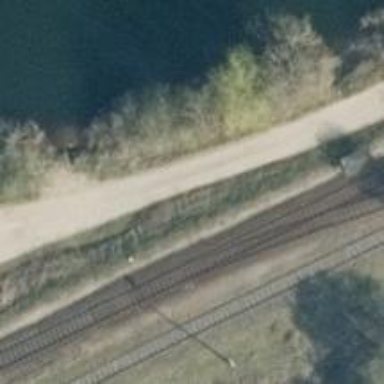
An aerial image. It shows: Track with compacted grade3 surface.